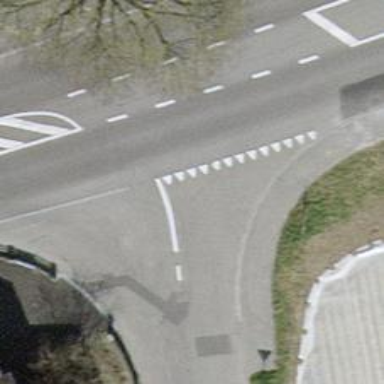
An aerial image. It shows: Road with "give way" sign.